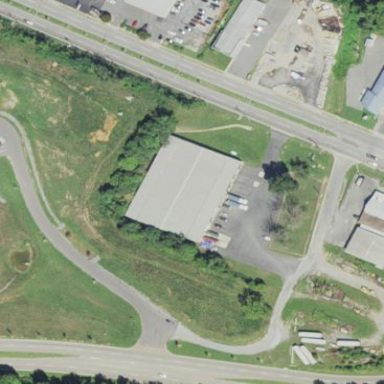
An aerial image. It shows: Warehouse building.